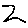
Label: zigzag